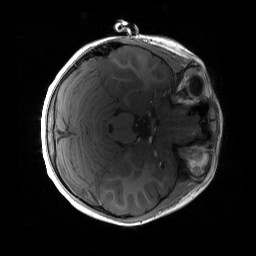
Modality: T1w
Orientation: axial
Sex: female
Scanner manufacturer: siemens
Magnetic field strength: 3 T
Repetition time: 1.9 s
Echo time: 0.00243 s